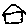
Label: house